Aerial crown-view tile of a tropical tree (Barro Colorado Island, Panama), acquired 20250512:
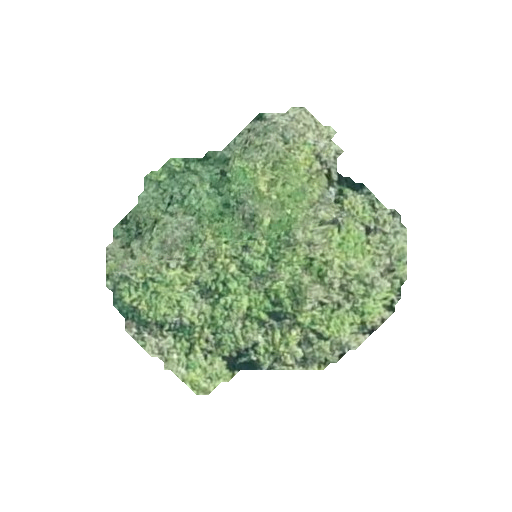
Species: Luehea seemannii
GBIF accepted scientific name: Luehea seemannii
Crown area: 84.995 m²